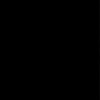
Label: dusty